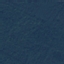
Label: Forest